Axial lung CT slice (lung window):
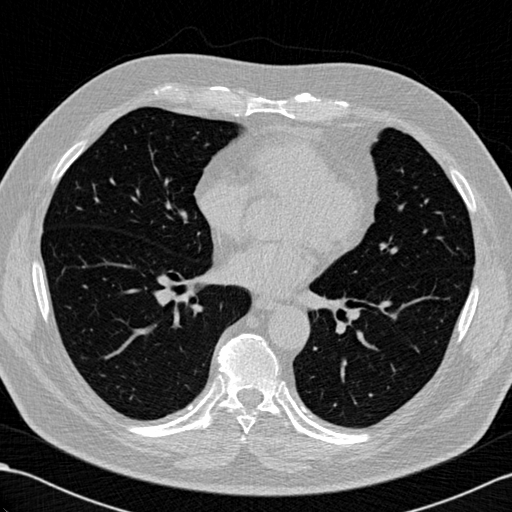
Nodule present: no